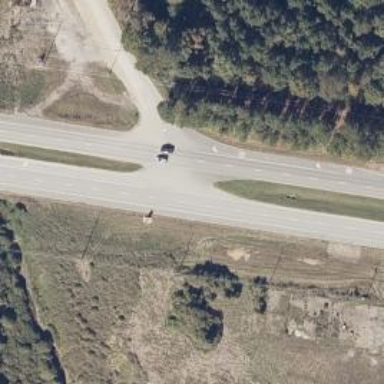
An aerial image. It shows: Primary highway with dual carriageway surfaced with asphalt.